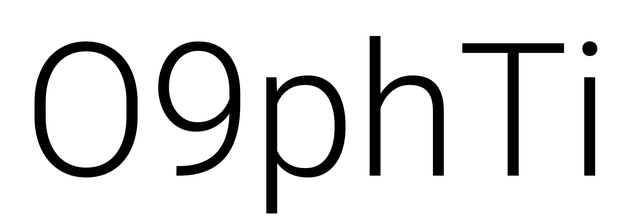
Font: Roboto_Light